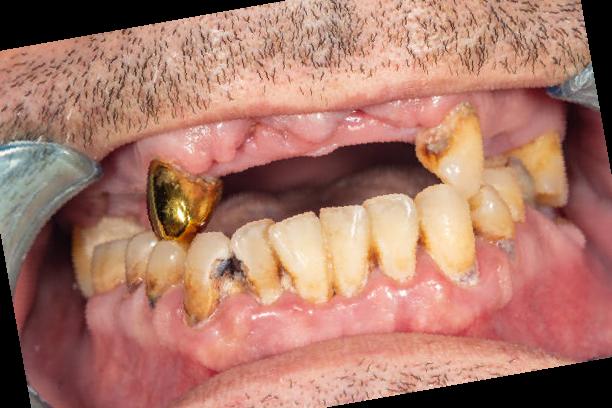
Condition: Gingivitis